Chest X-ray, PA view. Patient: 35 years old, sex M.
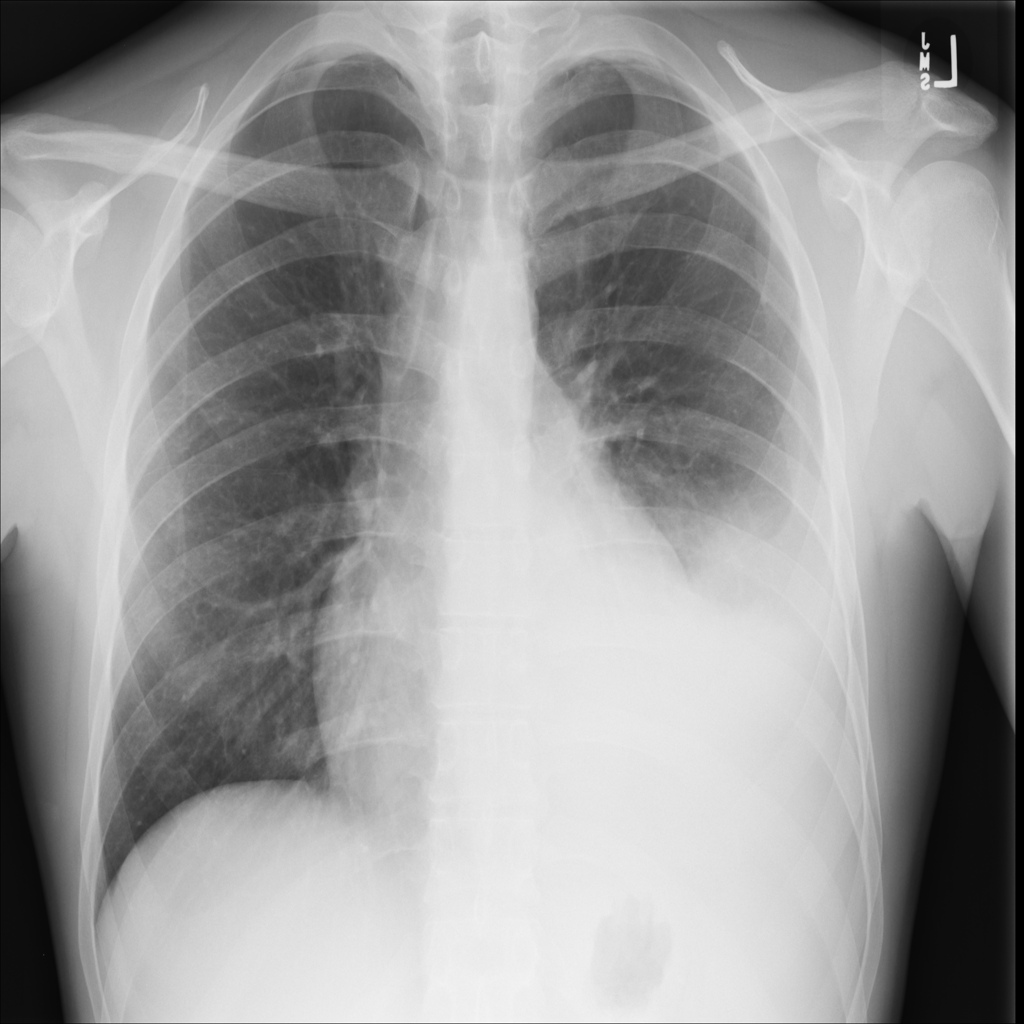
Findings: Effusion